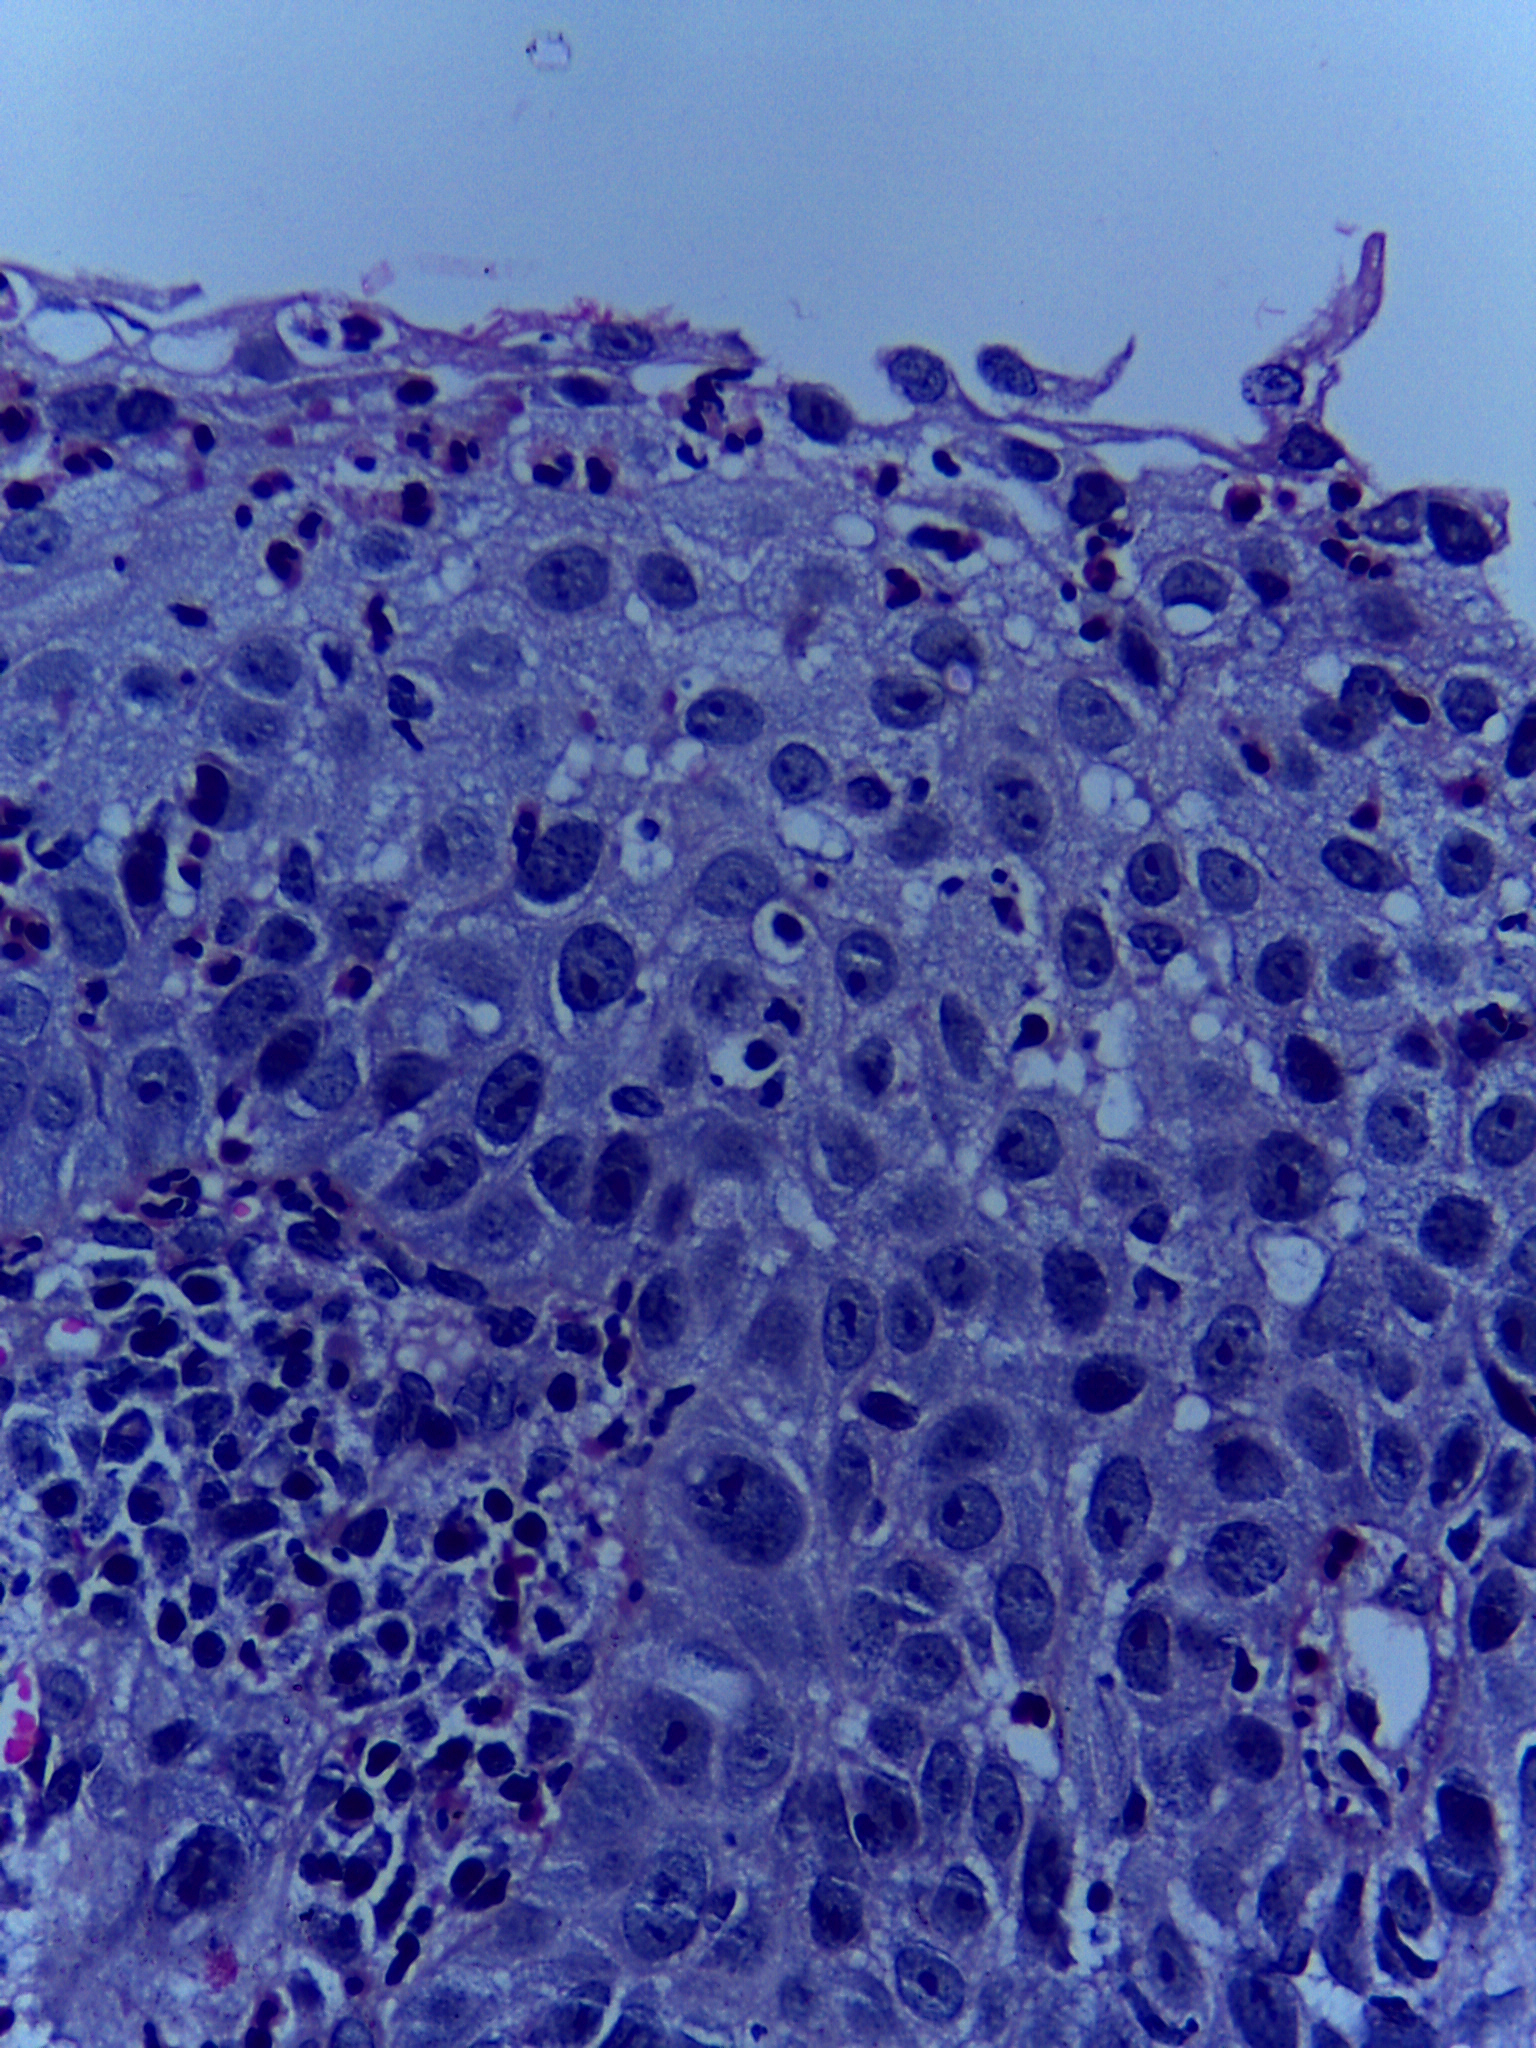
Diagnosis: OSCC